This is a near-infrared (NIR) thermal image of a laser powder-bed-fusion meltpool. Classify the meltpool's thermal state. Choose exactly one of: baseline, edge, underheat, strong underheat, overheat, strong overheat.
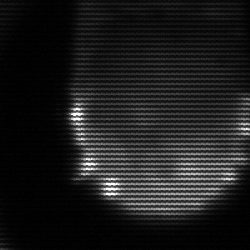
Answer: edge